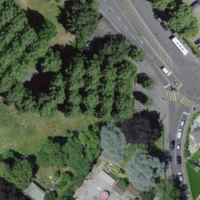
EUNIS habitat code: 53
Species observed at this site:
Grus grus